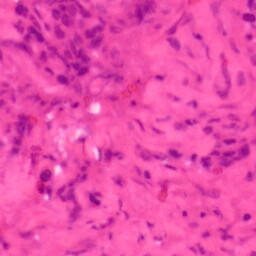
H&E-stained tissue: Colon